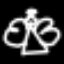
Label: angel